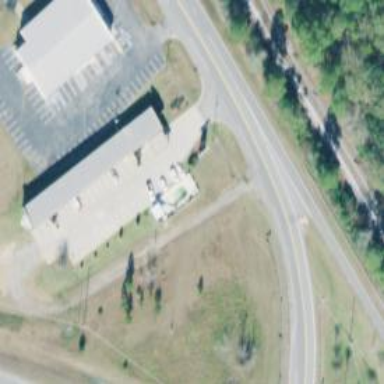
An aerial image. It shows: Hotel building that serves as motel for tourists.